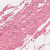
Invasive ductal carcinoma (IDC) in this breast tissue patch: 0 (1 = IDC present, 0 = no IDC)